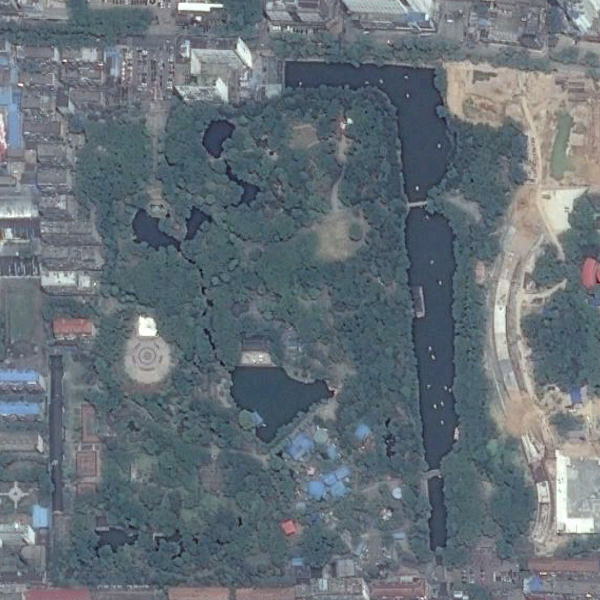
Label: Park